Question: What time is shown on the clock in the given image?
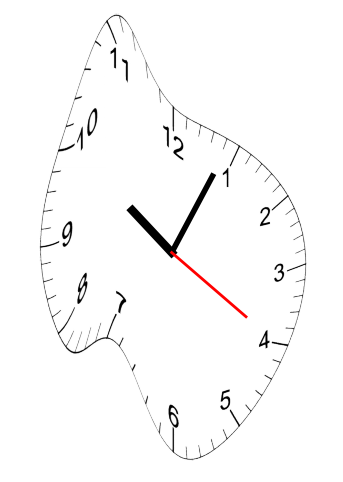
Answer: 10:04:20